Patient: sex M, age 48
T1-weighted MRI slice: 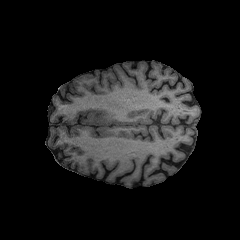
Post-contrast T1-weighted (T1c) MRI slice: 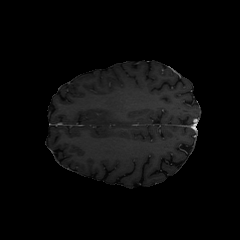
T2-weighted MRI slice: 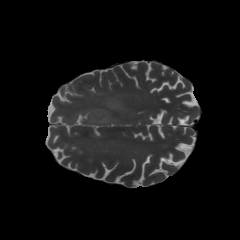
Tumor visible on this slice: yes
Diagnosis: Astrocytoma, IDH-mutant
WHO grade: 3